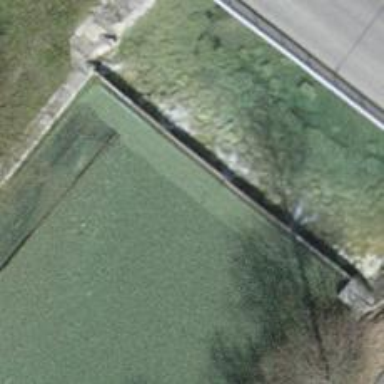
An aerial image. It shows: Weir in waterway.